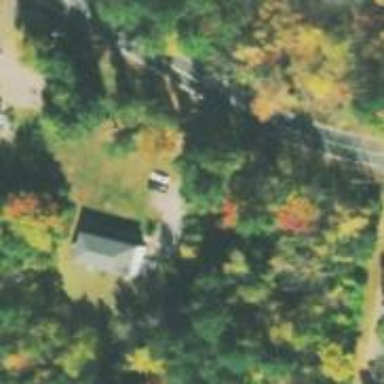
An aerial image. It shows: Driveway leading to service road.